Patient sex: M
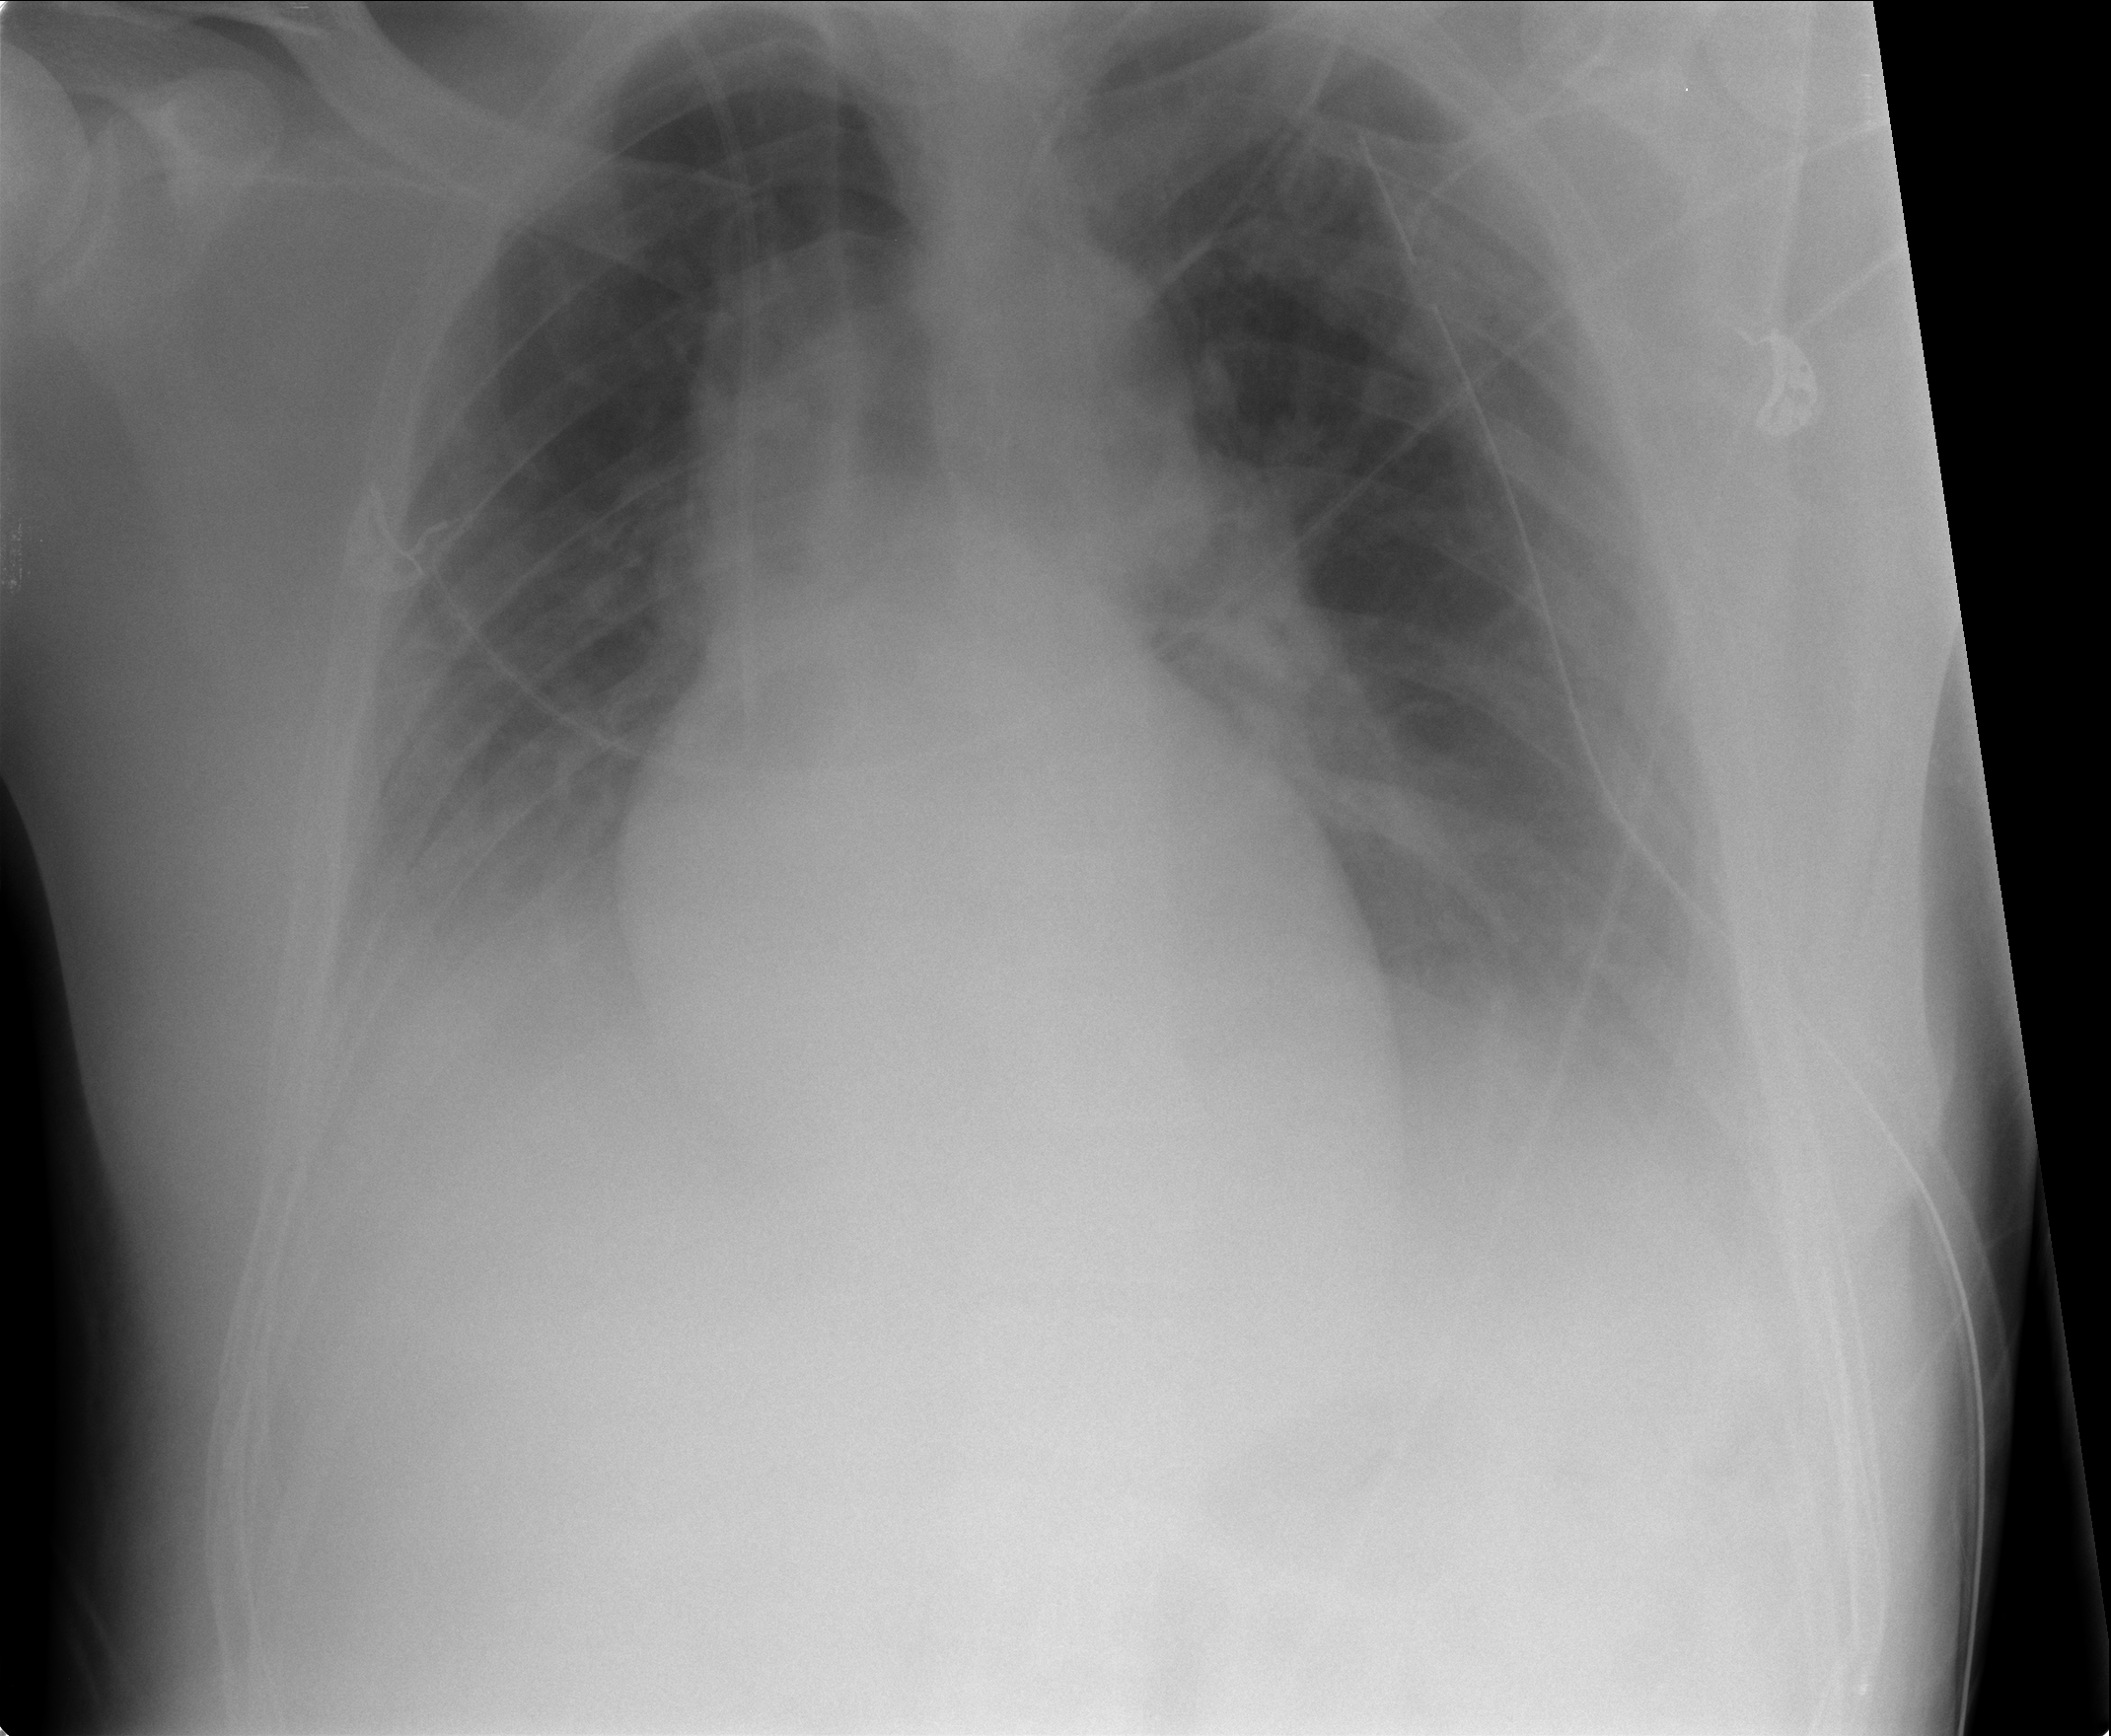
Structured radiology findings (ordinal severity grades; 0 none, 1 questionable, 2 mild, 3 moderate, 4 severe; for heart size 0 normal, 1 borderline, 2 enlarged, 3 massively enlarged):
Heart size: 0
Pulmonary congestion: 0
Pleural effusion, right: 2
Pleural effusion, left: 2
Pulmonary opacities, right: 0
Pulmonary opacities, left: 0
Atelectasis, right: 2
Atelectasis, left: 2